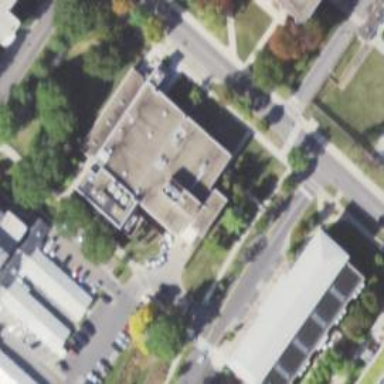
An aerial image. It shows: University building.